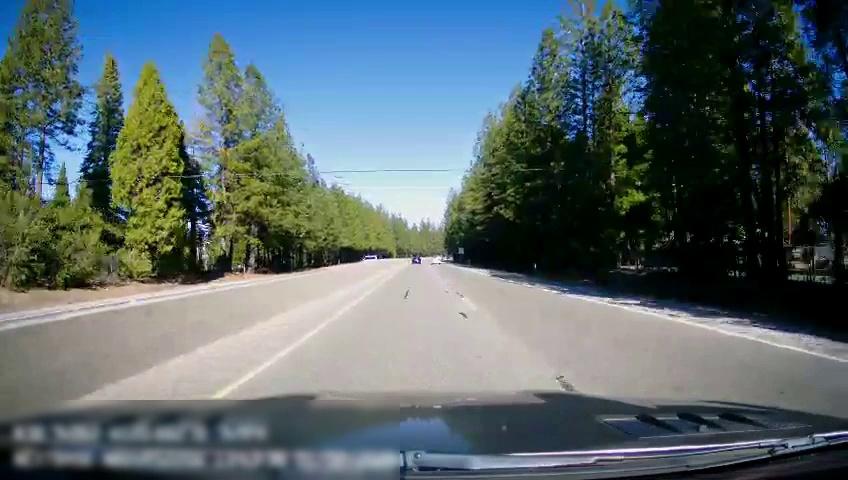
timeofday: Day
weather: Sunny
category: Drivable Space
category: Drivable Space
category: Drivable Space
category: Vehicles | SUV
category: Vehicles | Car
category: Vehicles | Car
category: Lanes | Alternate Lane
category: Lanes | Current Lane
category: Lanes | Alternate Lane
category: Lanes | Opposite Lane